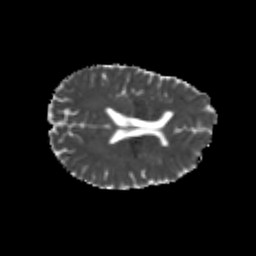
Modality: MD
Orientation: axial
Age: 22
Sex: female
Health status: healthy
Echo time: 0.074 s